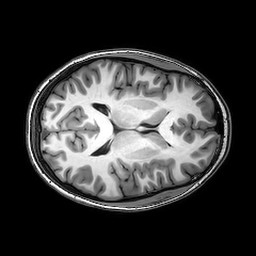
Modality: T1w
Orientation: axial
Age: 20
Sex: female
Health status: healthy
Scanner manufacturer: philips
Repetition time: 0.008278 s
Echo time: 0.0038 s